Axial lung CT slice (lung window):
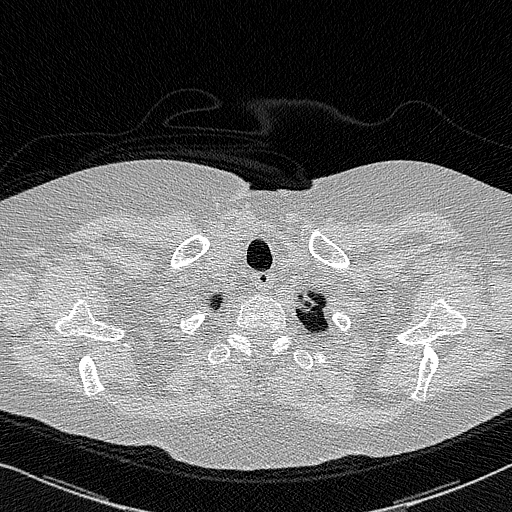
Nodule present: no